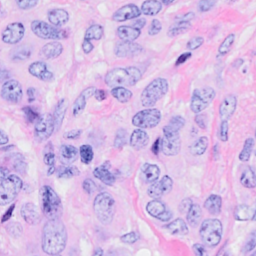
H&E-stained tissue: Breast